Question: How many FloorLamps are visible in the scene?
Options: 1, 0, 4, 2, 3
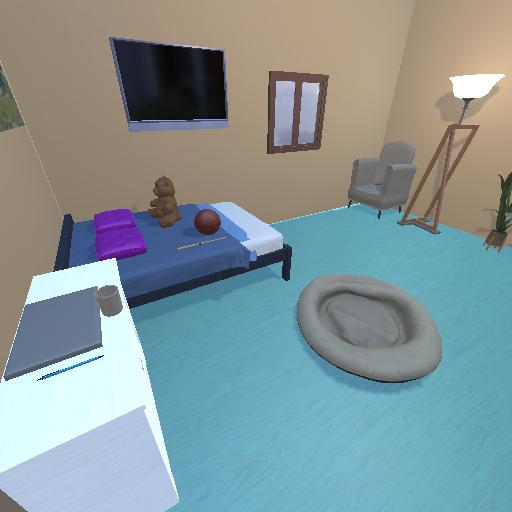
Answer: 1